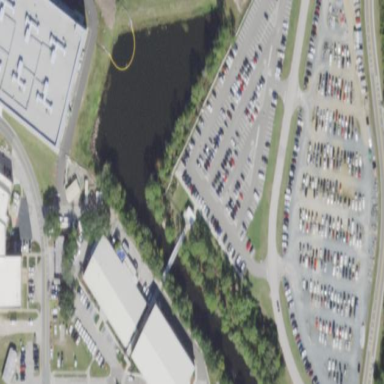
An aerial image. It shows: Parking area with surface.